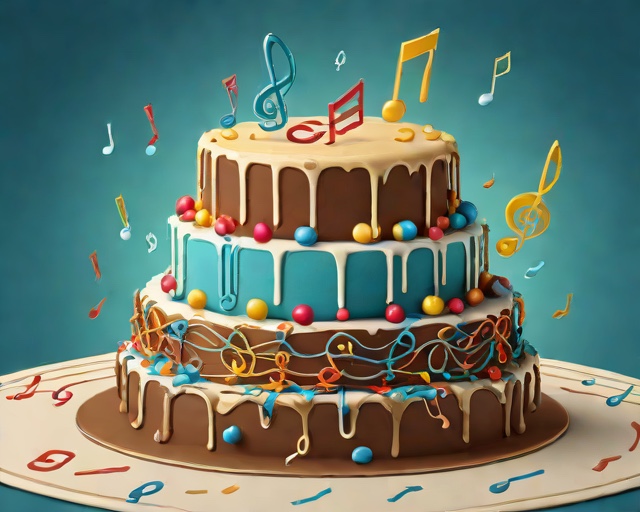
Category: Birthday